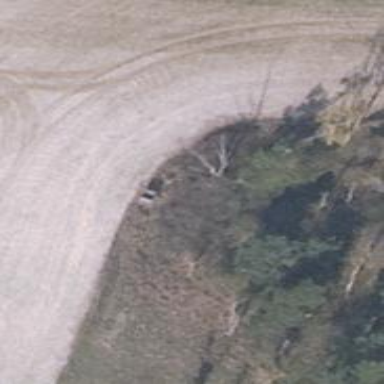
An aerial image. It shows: Hunting stand.